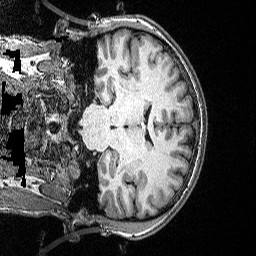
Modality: T1w
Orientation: coronal
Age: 40
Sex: male
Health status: ill
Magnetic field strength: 3 T
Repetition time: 2.53 s
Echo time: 0.00331 s